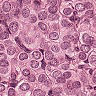
Metastatic tissue present: yes